Field crop: tomato
Growth stage: 1
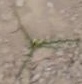
Species: cyperus